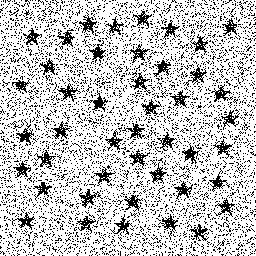
Squares: 0
Triangles: 0
Stars: 44
Total shapes: 44